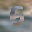
Label: 5